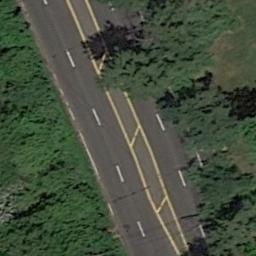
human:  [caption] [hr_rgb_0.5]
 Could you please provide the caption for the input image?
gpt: The freeway is between the grass and some trees .

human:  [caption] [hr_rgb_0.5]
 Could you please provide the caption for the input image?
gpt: There are large green forests around the freeway .

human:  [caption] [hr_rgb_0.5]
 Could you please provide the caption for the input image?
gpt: A straight freeway goes through the forest with many dark green trees .

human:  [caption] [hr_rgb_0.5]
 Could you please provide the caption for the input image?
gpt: There was only a white truck on the highway below .

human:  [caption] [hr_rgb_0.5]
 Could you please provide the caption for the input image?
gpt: There are some green trees beside the freeway .